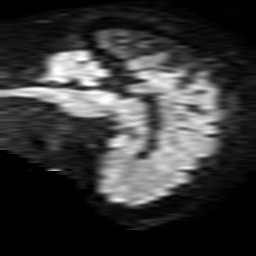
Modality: TRACE
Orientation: sagittal
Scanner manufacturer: philips
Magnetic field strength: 1.5 T
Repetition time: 3.684 s
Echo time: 0.09411 s